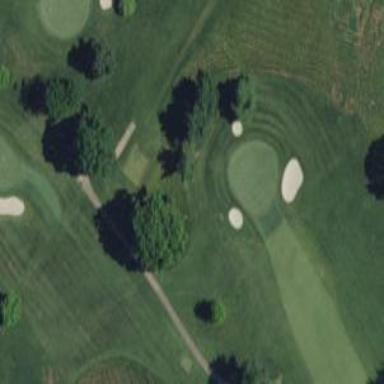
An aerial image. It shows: Golf hole.